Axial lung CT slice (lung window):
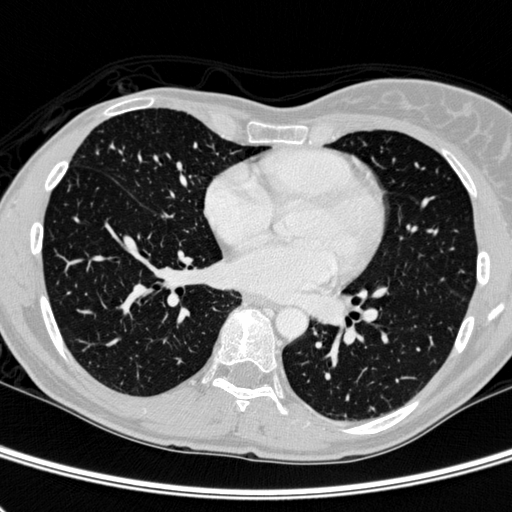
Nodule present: no